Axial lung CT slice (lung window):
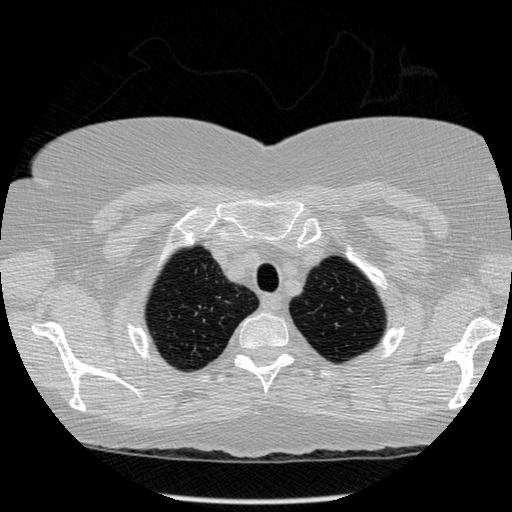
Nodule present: no